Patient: sex M, age 66
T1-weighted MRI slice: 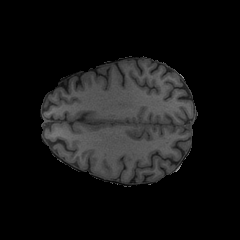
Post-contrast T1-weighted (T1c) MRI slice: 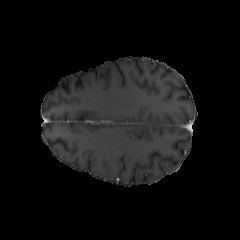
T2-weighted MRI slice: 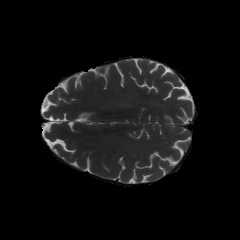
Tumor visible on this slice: no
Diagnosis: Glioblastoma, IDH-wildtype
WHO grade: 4